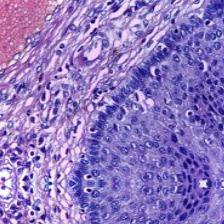
Diagnosis: Normal